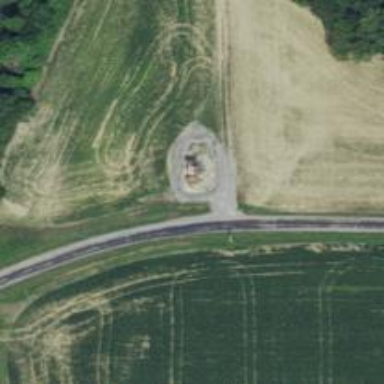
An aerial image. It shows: Storage tank that is man-made.